【题型】填空题　【知识点】函数　【难度】medium
已知$a\neq 0,b>0$,若$f(x)=b|ax+b|-|a^2x+b^2|-2b^2$有两零点$x_1$、$x_2$,且$x_1+x_2<0$,则$\dfrac{a}{b}$的取值范围是\underline{\qquad\qquad}.
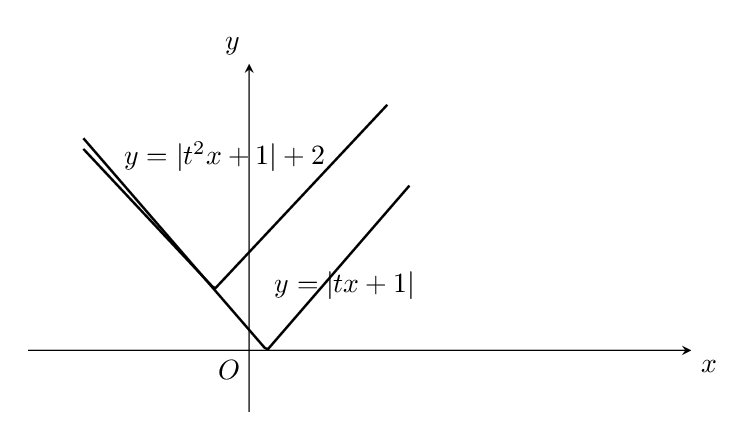
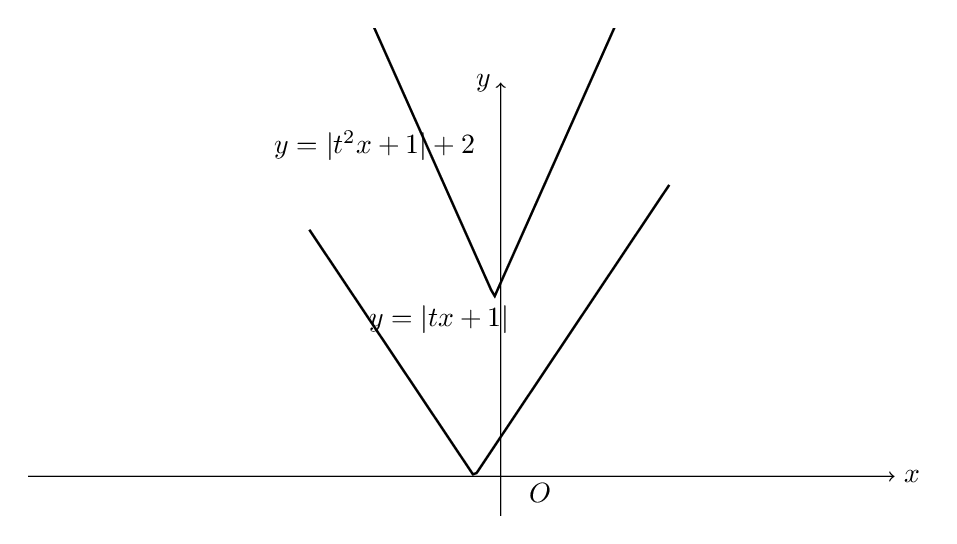
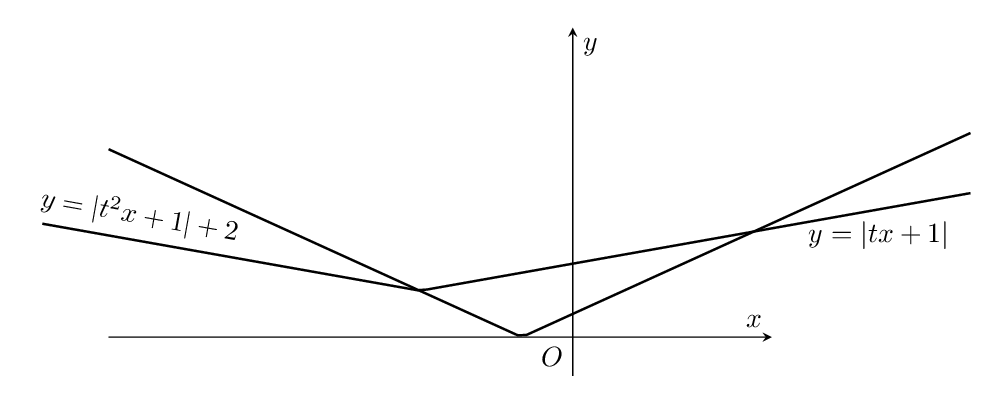
【解答】
\noindent
\textbf{【答案】$\left(0,\dfrac{1}{3}\right)$}
\noindent
\textbf{【解析】}由$f(x)=0$可得$b|ax+b|-|a^2x+b^2|=2b^2$，等式两边同除以$b^2$，可得$\left|\dfrac{a}{b}x+1\right|-\left|\dfrac{a^2}{b^2}x+1\right|=2$.
\noindent
令$t=\dfrac{a}{b}$，可得$|tx+1|-\left|t^2x+1\right|=2$，即$|tx+1|=\left|t^2x+1\right|+2$，设$x_1<x_2$，
\noindent
\textcircled{1}当$t<0$时，作出函数$y=|tx+1|$与函数$y=\left|t^2x+1\right|+2$的图象如下图所示，

\noindent
若使得两个函数的图象有两个交点，则$t^2<-t$，解得$-1<t<0$，且$1-\dfrac{1}{t}>2$，
\noindent
由$t^2x+3=tx+1$，解得$x_1=-\dfrac{2}{t^2-t}$，由$t^2x+3=-tx-1$，解得$x_2=-\dfrac{4}{t^2+t}$，
\noindent
$x_1+x_2=-\dfrac{2}{t^2-t}-\dfrac{4}{t^2+t}=-\dfrac{2(3t-1)}{t(t-1)(t+1)}>0$，不合乎题意；
\noindent
\textcircled{2}当$t>1$时，作出函数$y=|tx+1|$与函数$y=\left|t^2x+1\right|+2$的图象如下图所示，

此时$x_1+x_2=0$，不合乎题意.综上所述，$\dfrac{a}{b}$的取值范围是$\left(0,\dfrac{1}{3}\right)$.